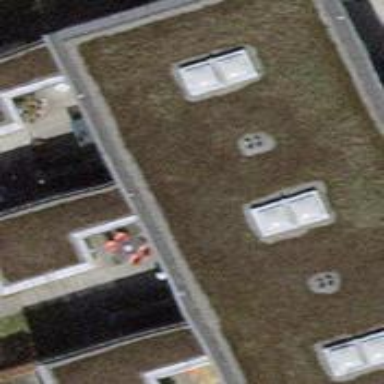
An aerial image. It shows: House with flat roof.